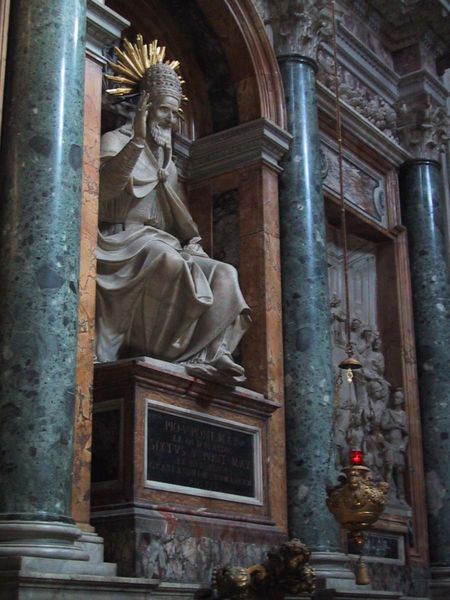
Titel: Grabmal Pius V. in der Cappella Sistina
Künstler: Domenico Fontana
Standort: Rom, S. Maria Maggiore (EU - I - Latium)
Schlagwörter: hand, mann, grün, lampe, licht, marmor, pfeiler, stuhl, säule, säulen, rot, barock, sockel, kirche, figur, gold, sitzend, skulptur, statue, relief, italien, rundbogen, könig, papst, thron, tafel, kerze, leuchter, plastik, foto, nische, strahlen, denkmal, kranz, altar, rom, kapitell, heiligenschein, grab, segen, segnen, weihrauch, heiliger, mitra, tiara, basis, korinthisch, sakral, grabmal, kirhce, tumba, ampel, strahlenkranz, heilger, ewiges licht, marmorsäulen, asis, vegoldet